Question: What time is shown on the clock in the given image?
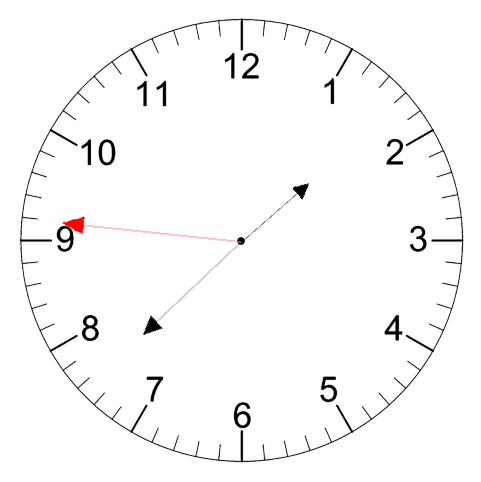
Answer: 01:37:46